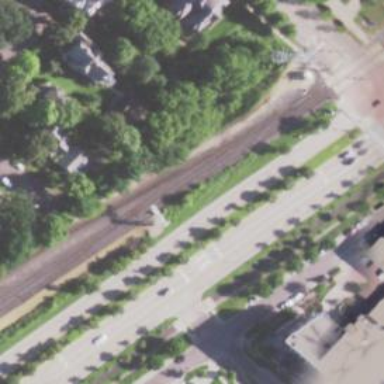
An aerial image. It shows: Railway signal.